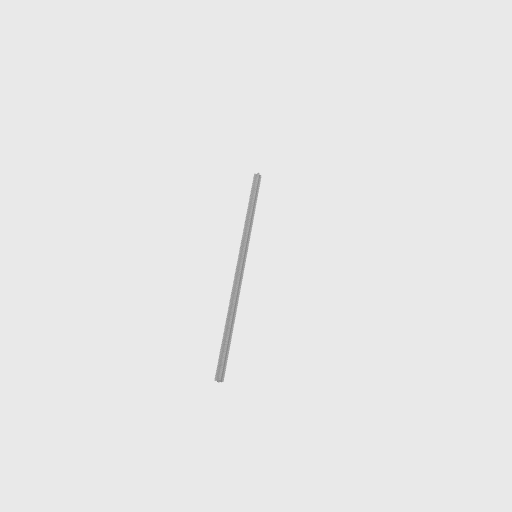
Part: OpenGoRAIL912